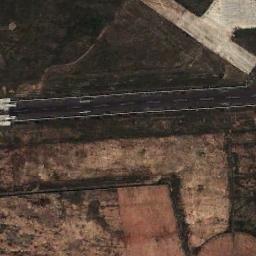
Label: runway